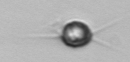
Label: Acanthoica_quattrospina